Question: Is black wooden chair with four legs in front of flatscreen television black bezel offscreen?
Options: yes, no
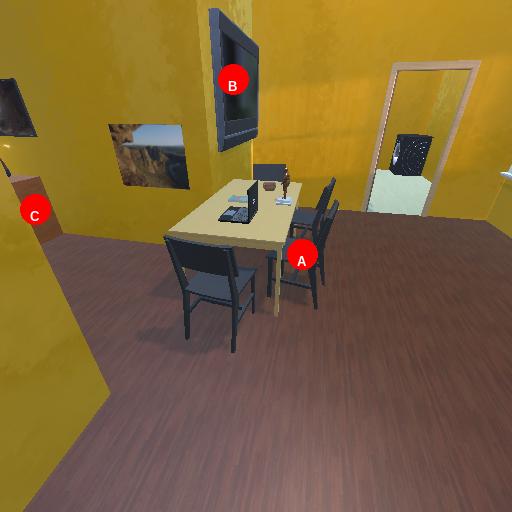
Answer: yes